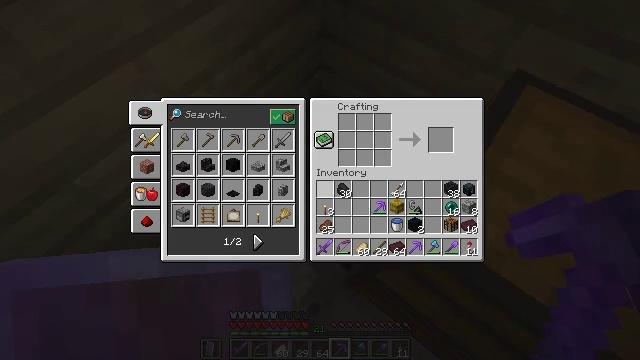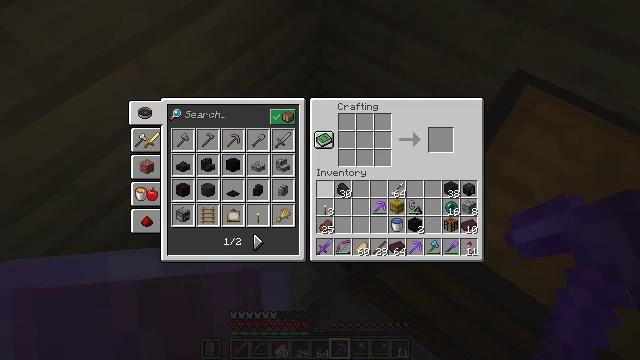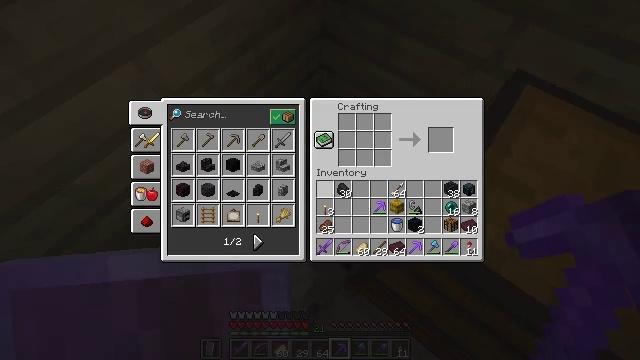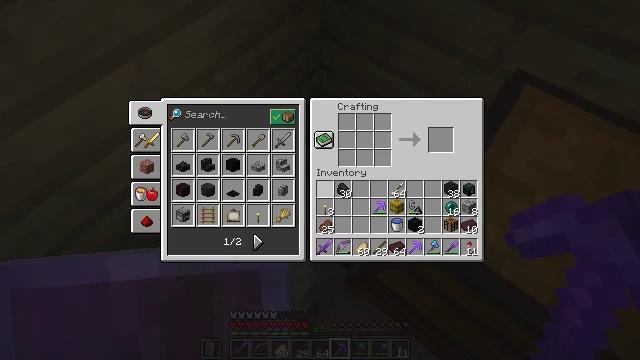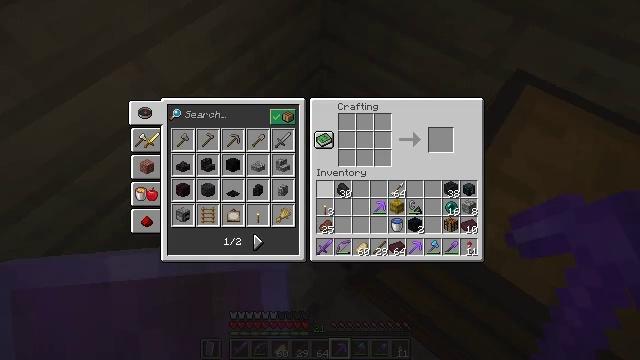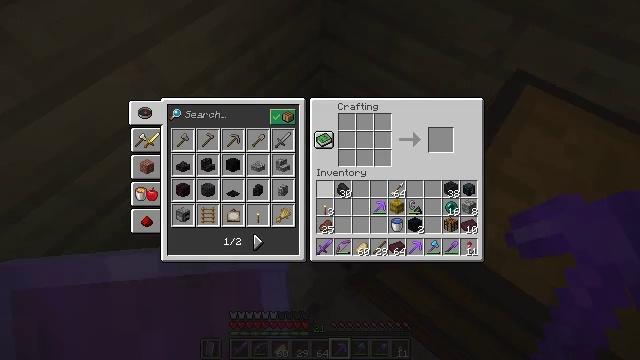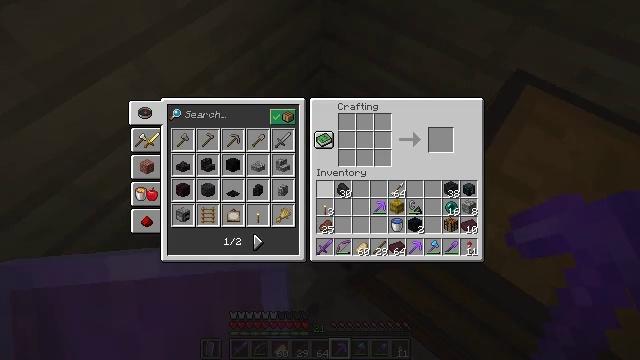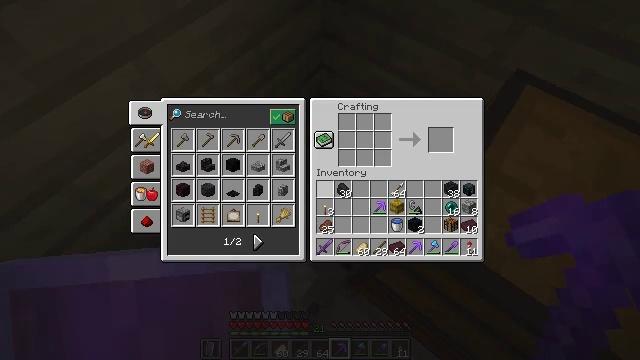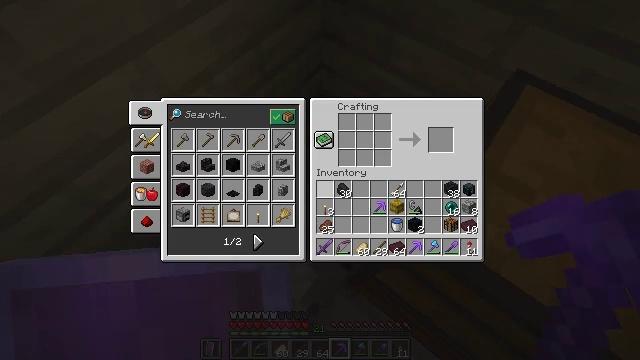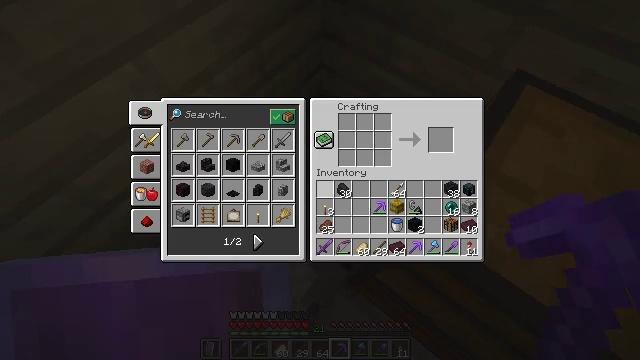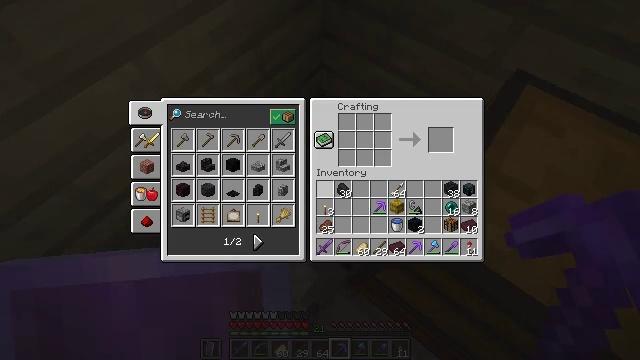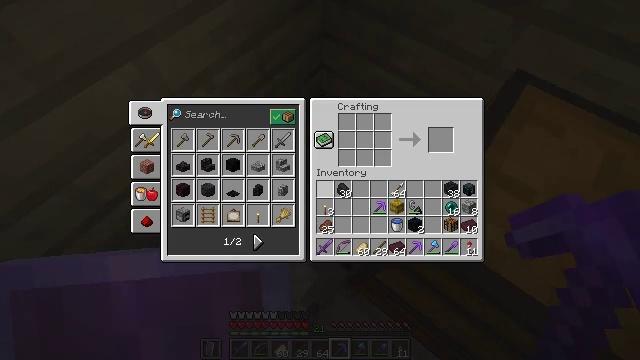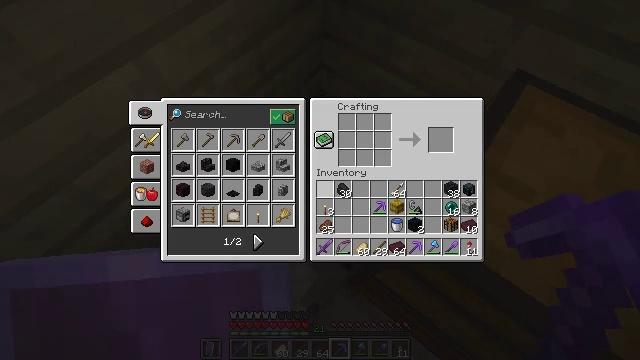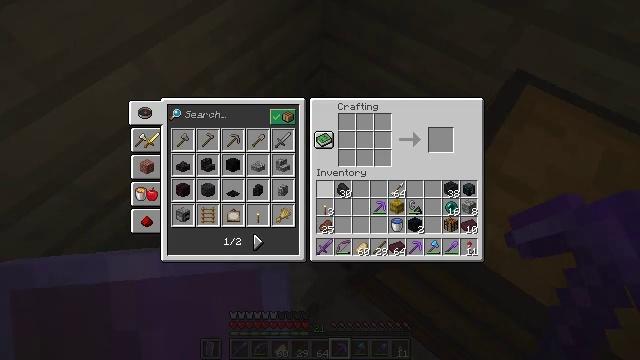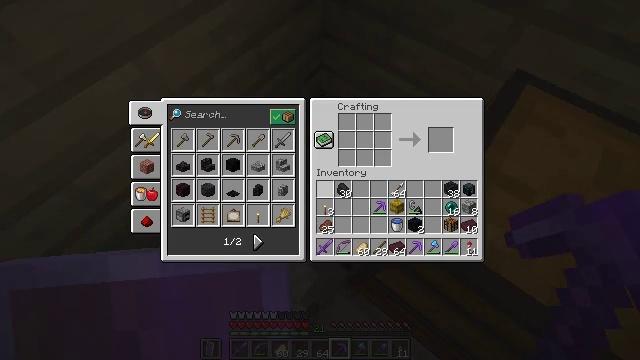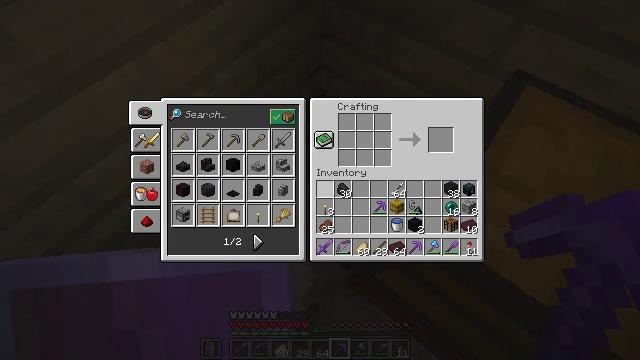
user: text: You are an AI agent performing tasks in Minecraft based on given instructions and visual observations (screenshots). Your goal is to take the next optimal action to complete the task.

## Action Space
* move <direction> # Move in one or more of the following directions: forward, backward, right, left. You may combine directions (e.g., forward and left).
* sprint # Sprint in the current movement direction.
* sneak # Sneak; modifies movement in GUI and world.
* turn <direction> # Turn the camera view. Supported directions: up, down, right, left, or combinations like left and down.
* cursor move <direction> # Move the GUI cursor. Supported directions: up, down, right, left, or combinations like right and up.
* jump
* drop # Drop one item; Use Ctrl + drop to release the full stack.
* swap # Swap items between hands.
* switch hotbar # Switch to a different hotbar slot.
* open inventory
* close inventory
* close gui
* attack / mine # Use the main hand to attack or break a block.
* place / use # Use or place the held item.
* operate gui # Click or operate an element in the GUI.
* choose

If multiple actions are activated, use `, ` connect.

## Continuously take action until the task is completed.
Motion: motion action
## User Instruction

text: Smelt netherrack to create nether bricks.
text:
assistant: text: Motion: no_op
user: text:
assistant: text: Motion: no_op
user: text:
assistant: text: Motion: no_op
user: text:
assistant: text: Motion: no_op
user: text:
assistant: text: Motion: no_op
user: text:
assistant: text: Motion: no_op
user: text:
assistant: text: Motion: no_op
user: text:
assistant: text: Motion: no_op
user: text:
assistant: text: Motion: no_op
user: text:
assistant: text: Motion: no_op
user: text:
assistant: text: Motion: no_op
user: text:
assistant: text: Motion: no_op
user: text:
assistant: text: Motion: no_op
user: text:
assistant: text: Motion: no_op
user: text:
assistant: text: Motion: no_op
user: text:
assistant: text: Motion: no_op
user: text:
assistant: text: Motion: no_op
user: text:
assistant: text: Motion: no_op
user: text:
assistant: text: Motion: no_op
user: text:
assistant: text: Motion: no_op
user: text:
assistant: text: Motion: no_op
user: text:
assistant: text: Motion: no_op
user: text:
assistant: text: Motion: no_op
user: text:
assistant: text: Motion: no_op
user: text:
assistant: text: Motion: no_op
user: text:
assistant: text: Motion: no_op
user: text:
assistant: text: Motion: no_op
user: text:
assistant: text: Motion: no_op
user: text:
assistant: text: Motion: turn left
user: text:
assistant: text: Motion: turn left and down